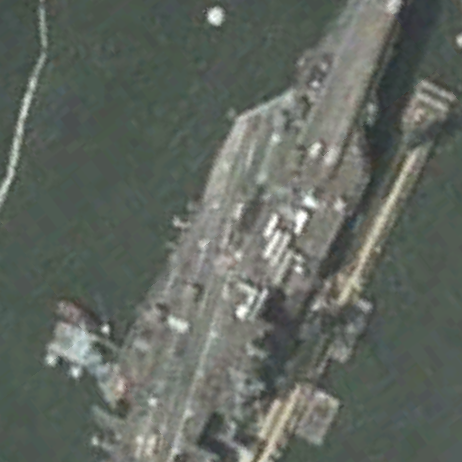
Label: aircraft_carrier